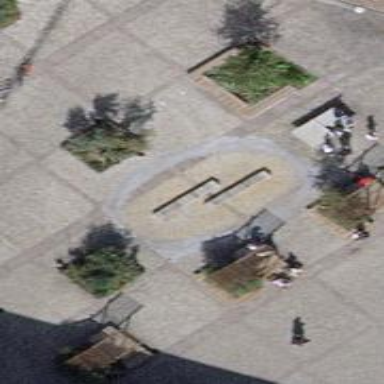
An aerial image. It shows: Beautiful fountain.